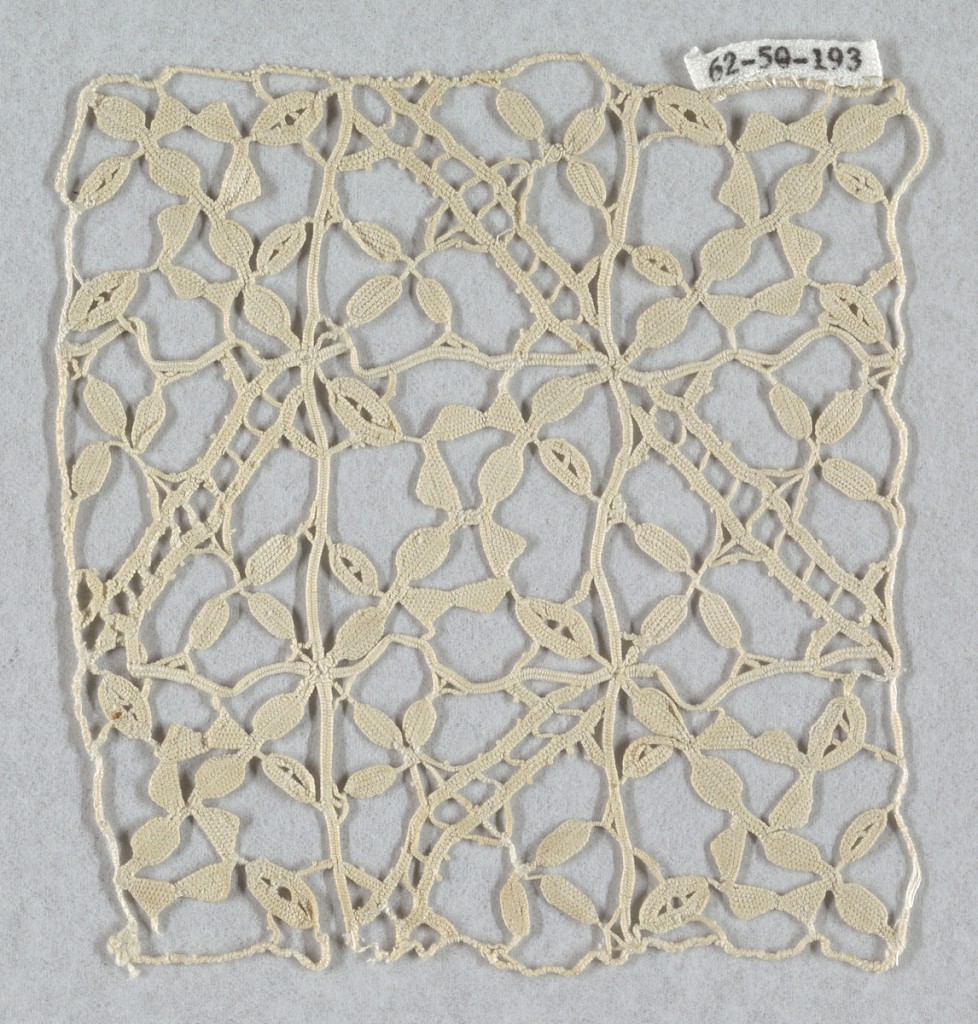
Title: Square
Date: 16th century
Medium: linen Technique: grid of withdrawn element work with needle lace, reticella style
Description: Large square formed by three rows of three squares each. Modes: brides, portes.